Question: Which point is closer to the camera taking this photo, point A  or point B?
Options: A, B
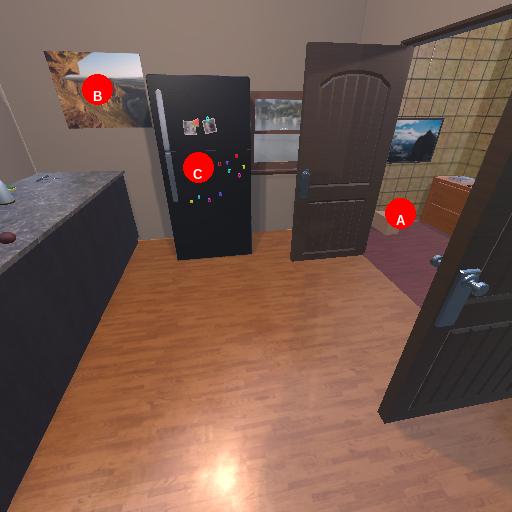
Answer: A